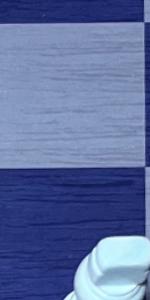
Label: Empty